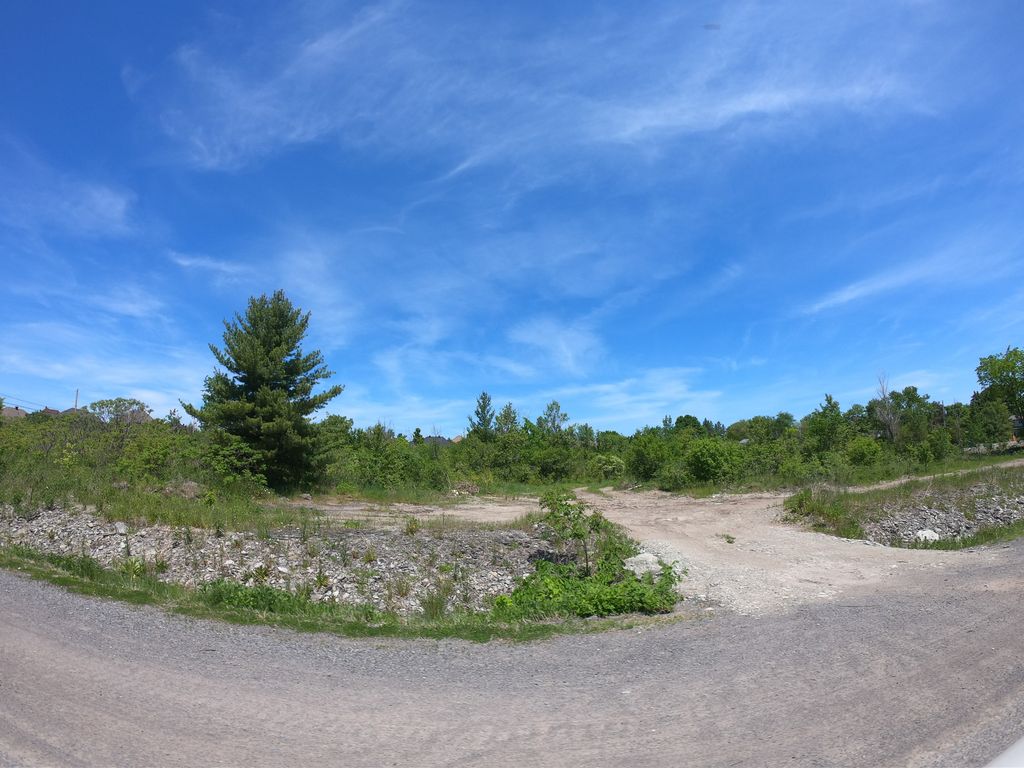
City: ottawa-gatineau